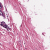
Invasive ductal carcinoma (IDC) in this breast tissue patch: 0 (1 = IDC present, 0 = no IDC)